【题型】解答题　【知识点】解析几何　【难度】medium
已知椭圆 \(\Gamma: \frac{x^2}{a^2} + \frac{y^2}{b^2} = 1\ (a > b > 0)\) 的离心率为 \(\frac{2\sqrt{5}}{5}\)，且过点 \(P\left(2,\frac{\sqrt{5}}{5}\right)\)。四边形 \(ABCD\) 的顶点均在椭圆 \(\Gamma\) 上，直线 \(AB\) 过 \(\Gamma\) 的左焦点 \(F_1\)，对角线 \(AC\)，\(BD\) 交点为椭圆 \(\Gamma\) 的右焦点 \(F_2\)。

\noindent
(1) 求椭圆 \(\Gamma\) 的方程；

\noindent
(2) 求 \(\triangle ABF_2\) 的面积的最大值；

\noindent
(3) 若点 \(A\) 在第一象限，求直线 \(CD\) 斜率的取值范围。
【解答】
【详解】（1）由题意可得
\[
\begin{cases}
e = \frac{c}{a} = \frac{2\sqrt{5}}{5} \\
\frac{4}{a^2} + \frac{1}{5b^2} = 1 \\
a^2 - b^2 = c^2
\end{cases},
\]
解得 \(a = \sqrt{5}\)，\(b = 1\)，\(c = 2\)，\\
故椭圆 \(\Gamma\) 的方程为 \(\frac{x^2}{5} + y^2 = 1\)。

\noindent
（2）\(F_1(-2,0)\)，\(F_2(2,0)\)，\\
设直线 \(AB: x = my - 2\)，\(A(x_1,y_1)\)，\(B(x_2,y_2)\)，\\
联立
\[
\begin{cases}
x = my - 2 \\
x^2 + 5y^2 - 5 = 0
\end{cases}
\]
可得 \((m^2 + 5)y^2 - 4my - 1 = 0\)，\\
故 \(y_1 + y_2 = \frac{4m}{m^2 + 5}\)，\(y_1y_2 = \frac{-1}{m^2 + 5}\)，
\[
S_{\triangle ABF_2} = \frac{1}{2}|F_1F_2||y_1 - y_2| = 2\sqrt{(y_1 + y_2)^2 - 4y_1y_2}
\]
\[
= 2\sqrt{\left(\frac{4m}{m^2 + 5}\right)^2 + \frac{4}{m^2 + 5}} = 4\sqrt{5}\frac{\sqrt{m^2 + 1}}{m^2 + 5}
\]
\[
= 4\sqrt{5}\frac{1}{\sqrt{m^2 + 1} + \frac{4}{\sqrt{m^2 + 1}}} \le \sqrt{5},
\]
当且仅当 \(\sqrt{m^2 + 1} = \frac{4}{\sqrt{m^2 + 1}}\)，即 \(m = \pm \sqrt{3}\) 时取到等号，\\
故 \(\triangle ABF_2\) 的面积的最大值为 \(\sqrt{5}\)。

\noindent
（3）设 \(C(x_3,y_3)\)，\(D(x_4,y_4)\)，直线 \(AC: x = ty + 2\)，\(t = \frac{x_1 - 2}{y_1}\)，\\
联立
\[
\begin{cases}
x = ty + 2 \\
x^2 + 5y^2 - 5 = 0
\end{cases}
\]
可得 \((t^2 + 5)y^2 + 4ty - 1 = 0\)，\\
则 \(y_1 + y_3 = \frac{-4t}{t^2 + 5}\)，\(y_1y_3 = \frac{-1}{t^2 + 5}\)，又 \(x_1^2 + 5y_1^2 = 5\)。

所以
\[
y_1y_3 = \frac{-1}{\left(\frac{x_1-2}{y_1}\right)^2 + 5} = \frac{-y_1^2}{(x_1-2)^2 + 5y_1^2} = \frac{-y_1^2}{9 - 4x_1} \Rightarrow y_3 = \frac{y_1}{4x_1 - 9}, \quad x_3 = \frac{9x_1 - 20}{4x_1 - 9},
\]
同理可得 \(x_4 = \frac{9x_2 - 20}{4x_2 - 9}\)，\(y_4 = \frac{y_2}{4x_2 - 9}\)，\\
故
\[
k_{CD} = \frac{y_4 - y_3}{x_4 - x_3} = \frac{\frac{y_2}{4x_2 - 9} - \frac{y_1}{4x_1 - 9}}{\frac{9x_2 - 20}{4x_2 - 9} - \frac{9x_1 - 20}{4x_1 - 9}} = \frac{y_2(4my_1 - 17) - y_1(4my_2 - 17)}{(9x_2 - 20)(4x_1 - 9) - (9x_1 - 20)(4x_2 - 9)}
\]
\[
= \frac{17(y_1 - y_2)}{x_1 - x_2} = 17k_{AB},
\]
由于 \(A\) 位于第一象限，故 \(k_{AB} \in \left(0,\frac{1}{2}\right)\)，\\
因此 \(k_{CD} \in \left(0,\frac{17}{2}\right)\)。

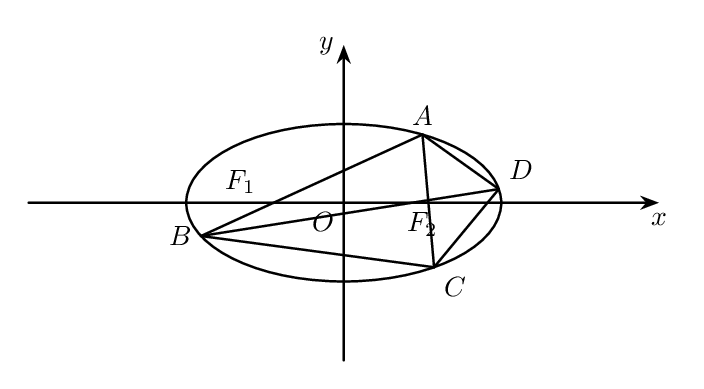